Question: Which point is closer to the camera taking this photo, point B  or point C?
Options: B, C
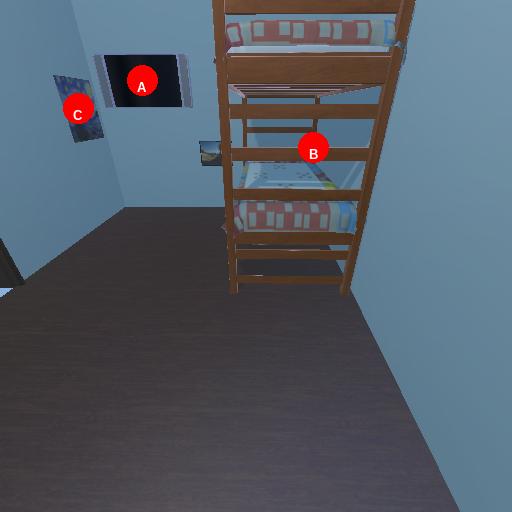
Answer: B